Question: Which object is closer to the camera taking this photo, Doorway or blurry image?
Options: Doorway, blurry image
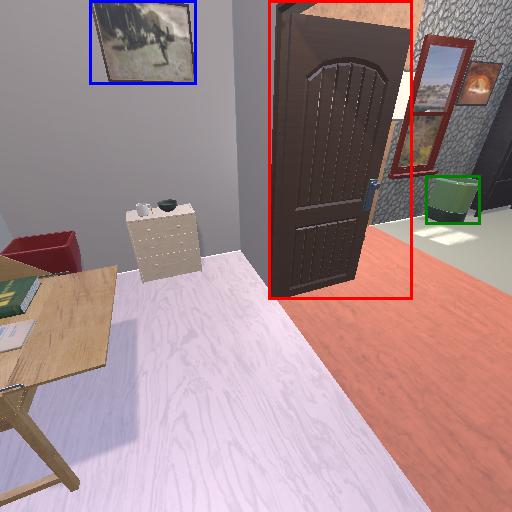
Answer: Doorway